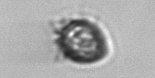
Label: Ciliophora